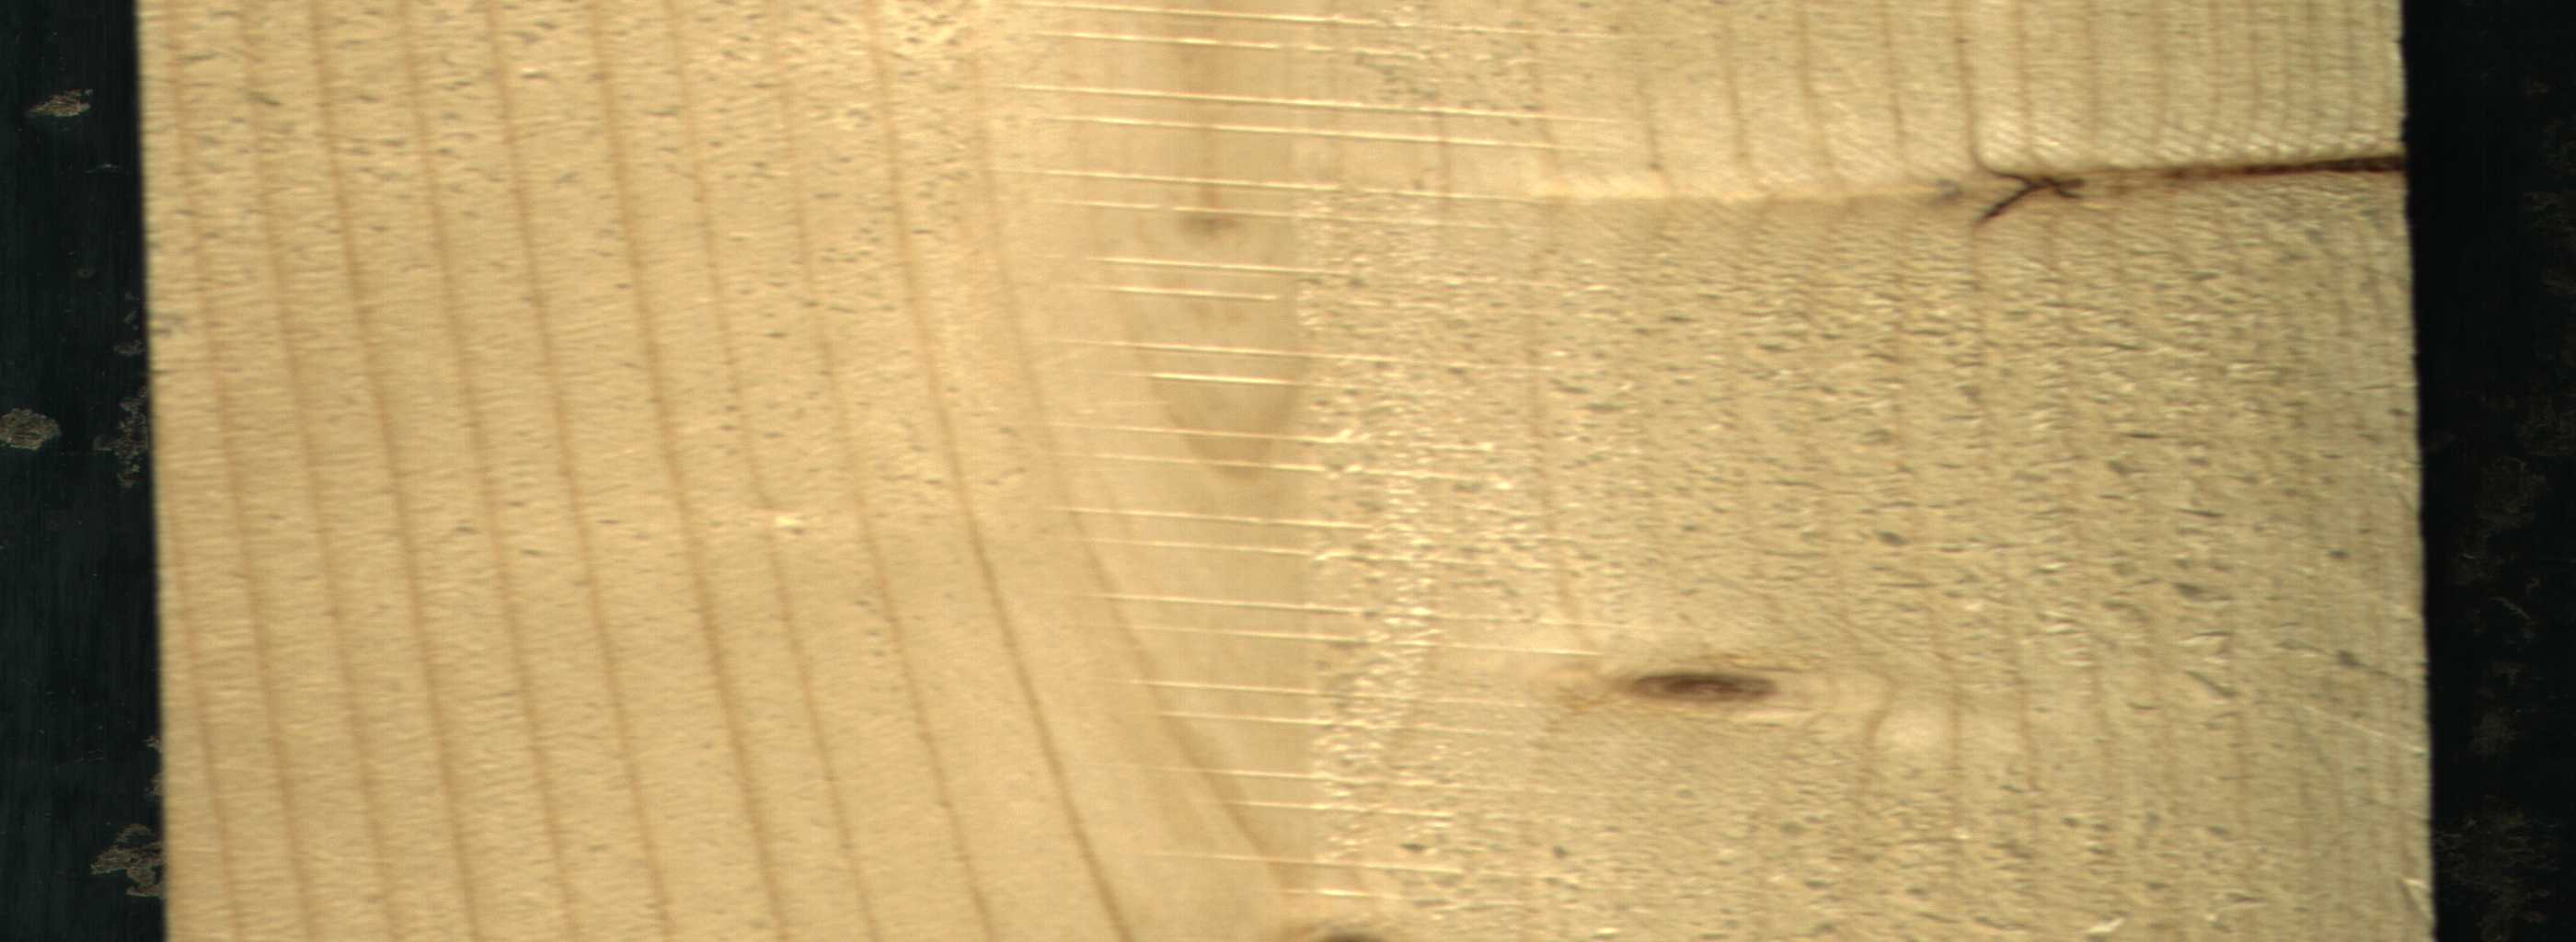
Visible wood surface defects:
Dead_Knot
Live_Knot